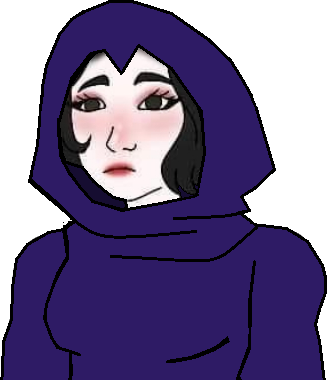
Label: 5_Doomer_Girl